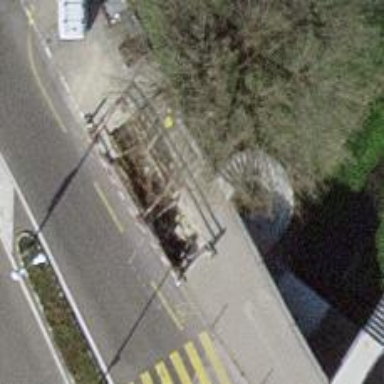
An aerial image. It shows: Sidewalk footway on asphalt bridge.